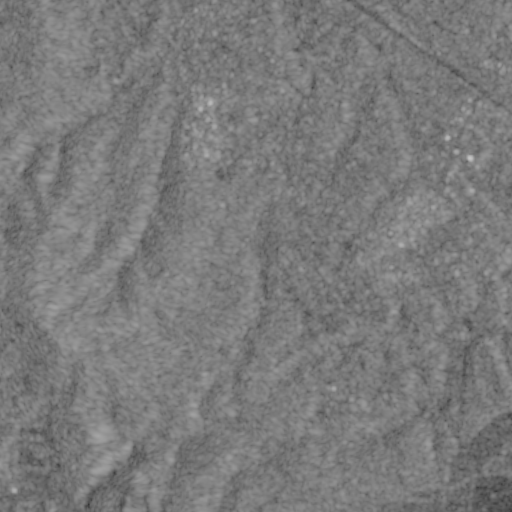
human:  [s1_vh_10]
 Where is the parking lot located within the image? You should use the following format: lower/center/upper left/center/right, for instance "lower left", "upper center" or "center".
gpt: The parking lot is located in the upper center of the image.
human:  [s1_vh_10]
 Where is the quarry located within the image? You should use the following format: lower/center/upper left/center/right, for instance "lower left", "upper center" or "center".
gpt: The quarry is located in the lower left of the image.
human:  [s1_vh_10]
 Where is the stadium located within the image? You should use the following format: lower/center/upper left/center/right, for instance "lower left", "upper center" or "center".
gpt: The stadium is located in the center right of the image.
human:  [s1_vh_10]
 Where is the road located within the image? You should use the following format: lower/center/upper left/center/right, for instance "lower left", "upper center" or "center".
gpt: There is no road in the image.

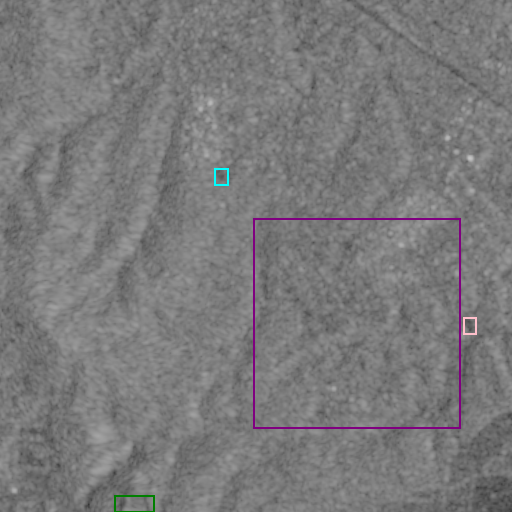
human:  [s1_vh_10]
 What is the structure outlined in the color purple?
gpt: The structure outlined in purple is a crop field.
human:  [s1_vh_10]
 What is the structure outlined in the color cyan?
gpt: The structure outlined in cyan is a park.
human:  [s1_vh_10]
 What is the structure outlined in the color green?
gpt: The structure outlined in green is a quarry.
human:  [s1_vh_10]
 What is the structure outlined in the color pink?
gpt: The structure outlined in pink is a stadium.
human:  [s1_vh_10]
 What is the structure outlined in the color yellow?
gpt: There is no yellow outline.